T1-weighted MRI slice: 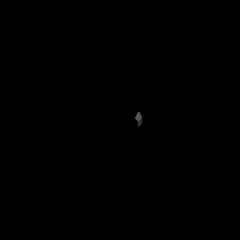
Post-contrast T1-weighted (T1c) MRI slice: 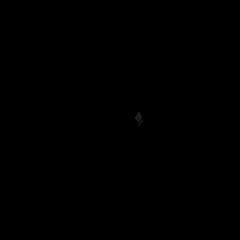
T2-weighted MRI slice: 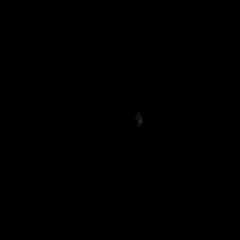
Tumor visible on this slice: no